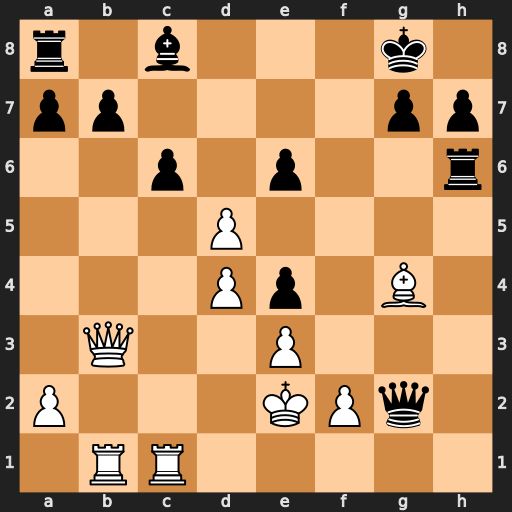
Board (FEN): r1b3k1/pp4pp/2p1p2r/3P4/3Pp1B1/1Q2P3/P3KPq1/1RR5
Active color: w
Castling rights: -
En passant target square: -
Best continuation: Rg1 Qh2 Rh1 exd5 Bxc8 Qg2 Rxh6